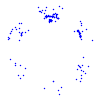
Particle: kaon